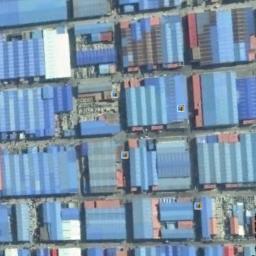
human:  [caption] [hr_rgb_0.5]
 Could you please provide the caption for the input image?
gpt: There are many houses of different shapes and sizes in the industrial zone .

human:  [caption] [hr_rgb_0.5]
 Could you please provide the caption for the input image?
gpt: In an industrial area there are dense factories and roads, And some open-air materials .

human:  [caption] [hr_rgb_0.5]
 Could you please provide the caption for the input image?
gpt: The industrial area has lots of neatly arranged blue workshops and some other colors of workshops and some roads go through the industrial area .

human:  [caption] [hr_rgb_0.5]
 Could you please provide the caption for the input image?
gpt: Industrial areas are built differently .

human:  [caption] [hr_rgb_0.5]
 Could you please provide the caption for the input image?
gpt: There are many blue buildings and some red buildings on the industrial area .